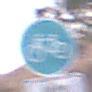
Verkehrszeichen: Radweg
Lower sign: HinweisDurchVerbaleAngabe4
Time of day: SunriseSunset
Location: Outdoor (Suburban)
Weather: PartlyCloudy
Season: NotSpecified
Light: Natural